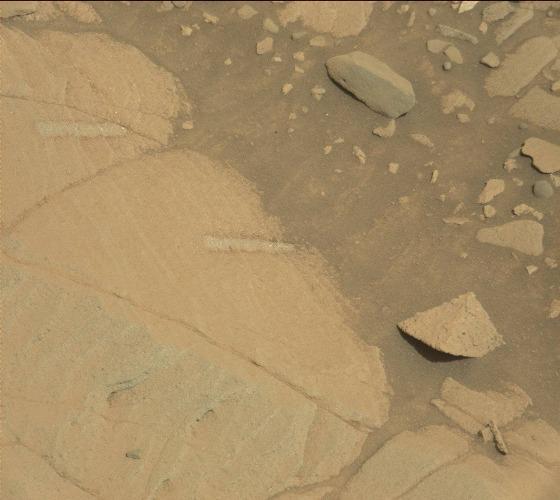
Terrain classes present: Bedrock, Gravel / Sand / Soil, Rock, Shadow